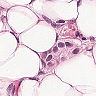
Metastatic tissue present: yes